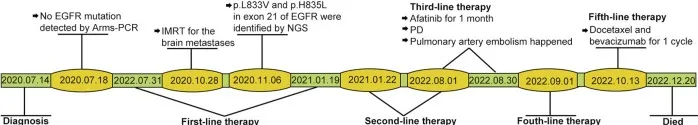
Case timeline. PFS, progression-free survival. IMRT: intensity-modulated radiotherapy; PD, progressive disease; PR, partial response.
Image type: chart (chart)